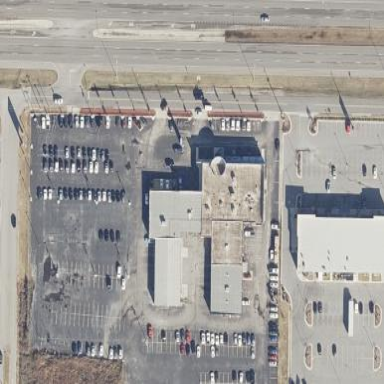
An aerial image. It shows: Car shop building.